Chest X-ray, PA view. Patient: 53 years old, sex M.
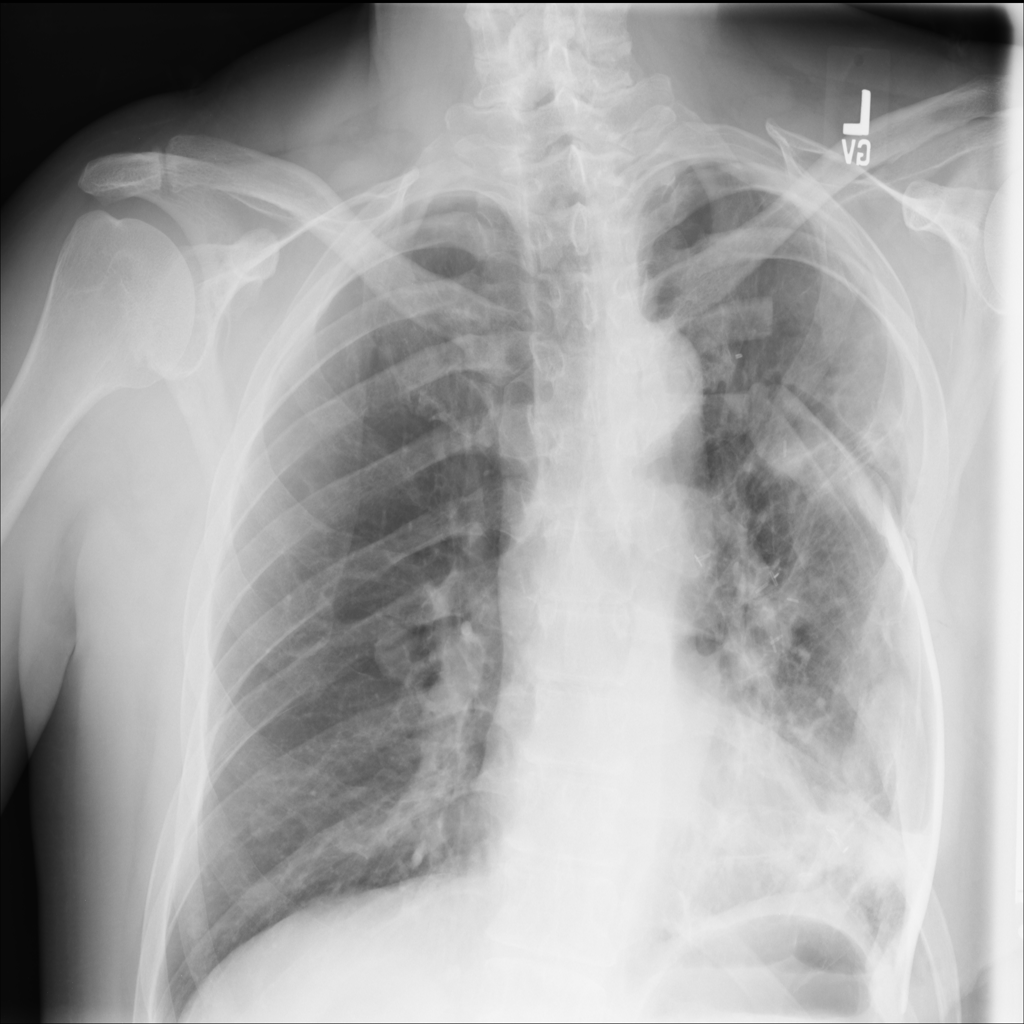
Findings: Infiltration, Nodule, Pneumothorax